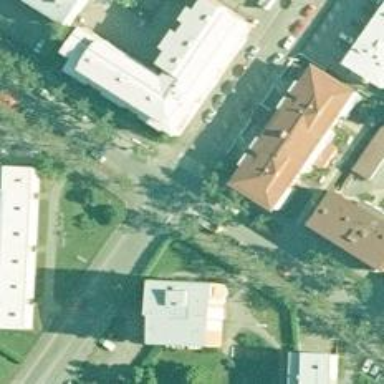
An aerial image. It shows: Asphalt road designated as living street.